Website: lowes
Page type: address-validator
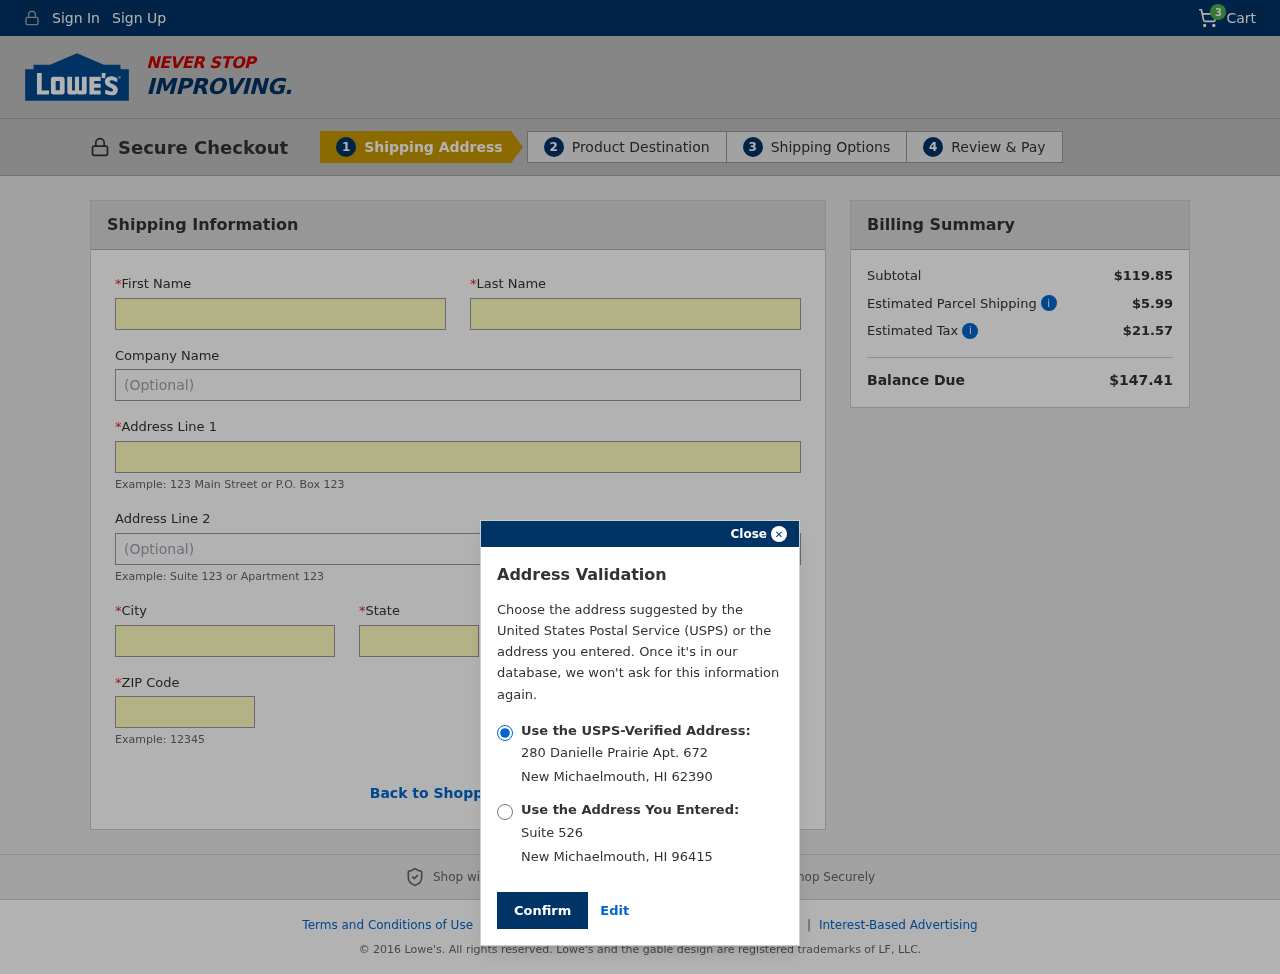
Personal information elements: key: PII_CITY
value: New Michaelmouth
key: PII_FIRSTNAME
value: Nancy
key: PII_LASTNAME
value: Lam
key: PII_POSTCODE
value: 62390
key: PII_POSTCODE2
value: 96415
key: PII_STATE
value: Hawaii
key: PII_STATE_ABBR
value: HI
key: PII_STREET
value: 280 Danielle Prairie Apt. 672
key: PII_STREET2
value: Suite 526
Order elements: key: ORDER_NUM_ITEMS
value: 3
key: ORDER_SUBTOTAL
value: $119.85
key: ORDER_SHIPPING_COST
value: $5.99
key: ORDER_TAX
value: $21.57
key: ORDER_TOTAL
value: $147.41